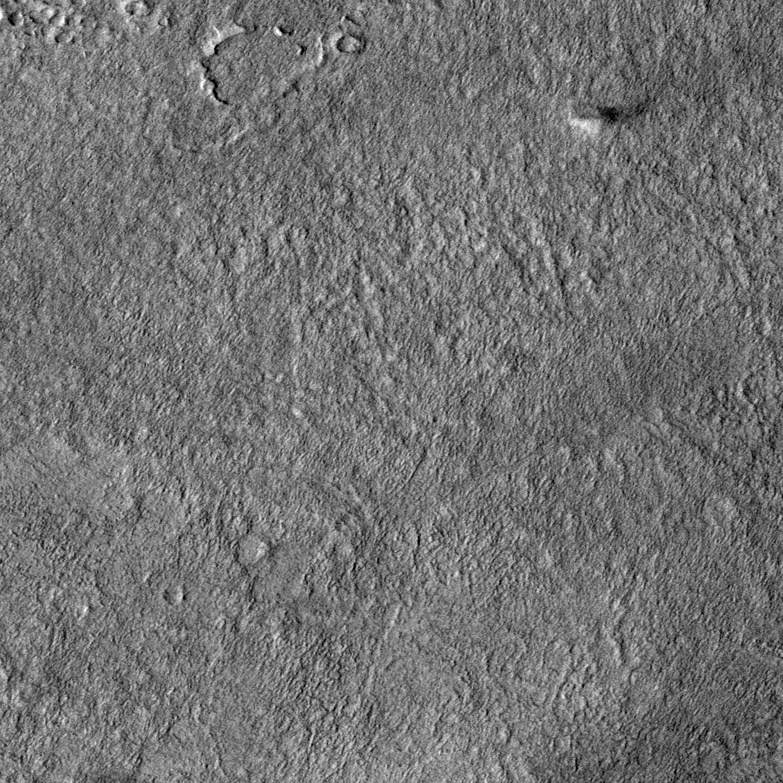
Label: dustdevil